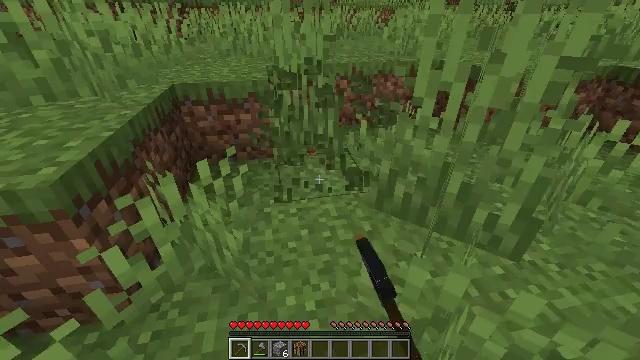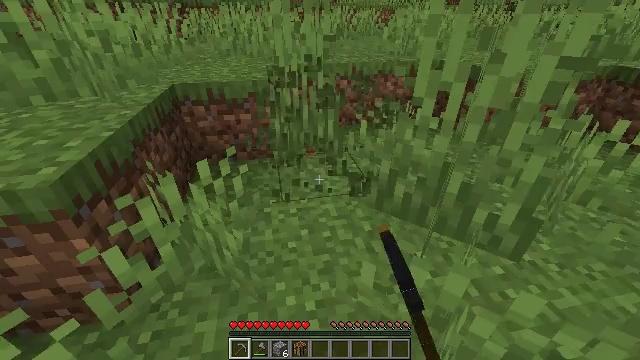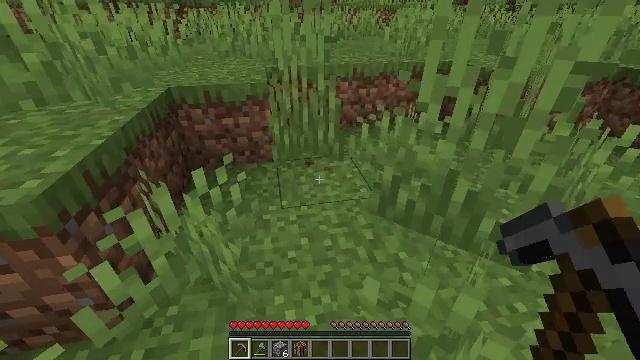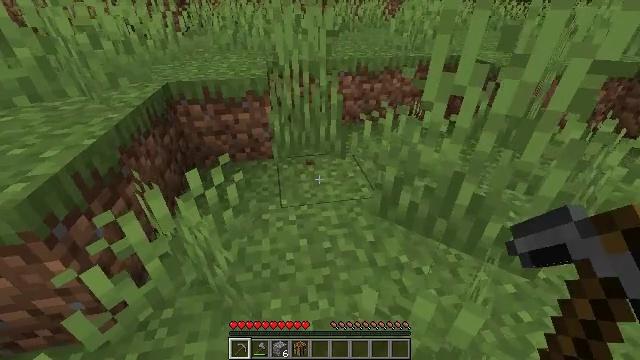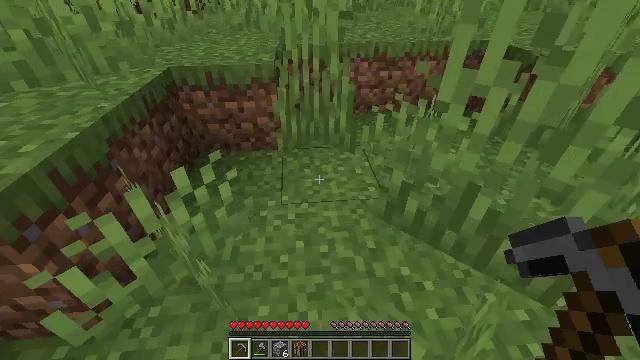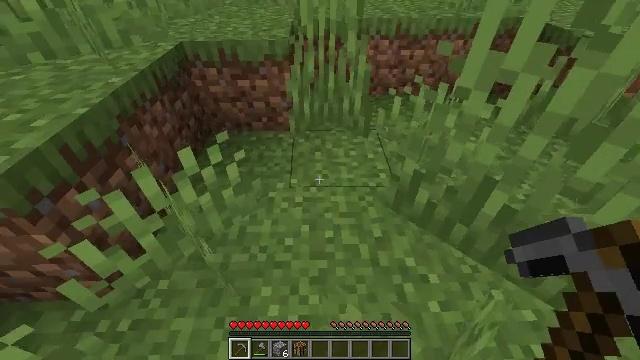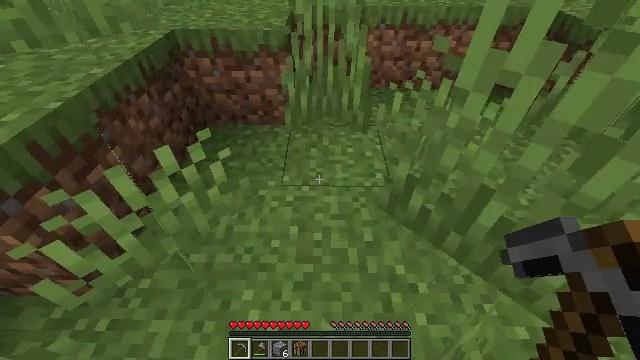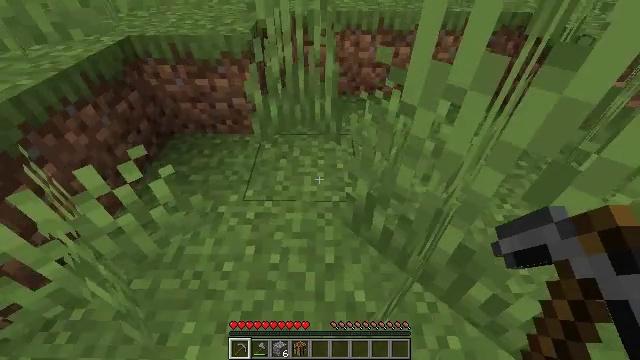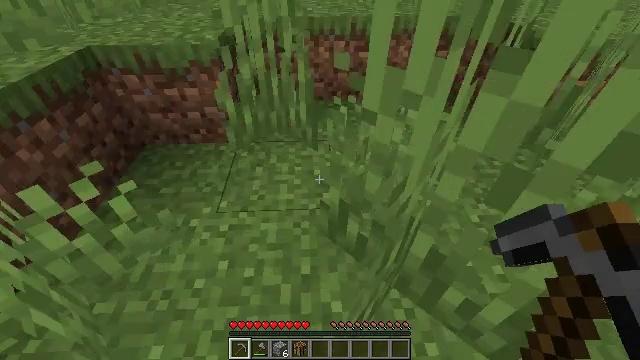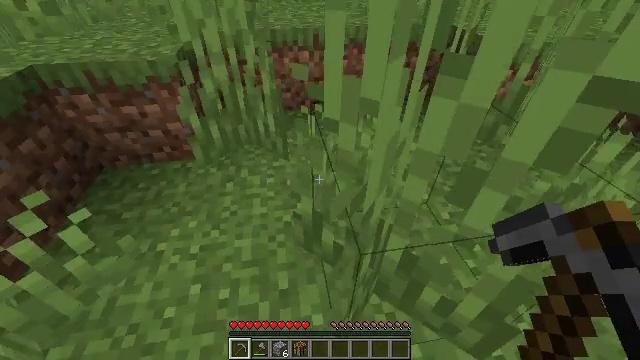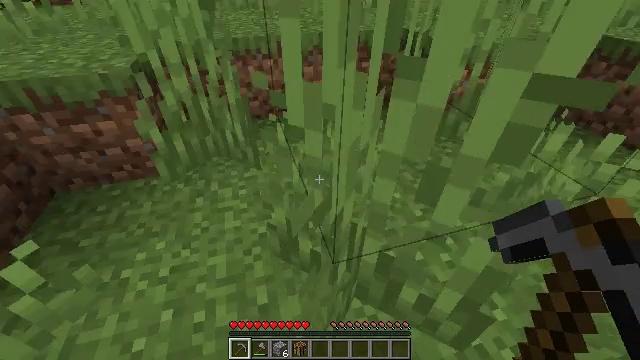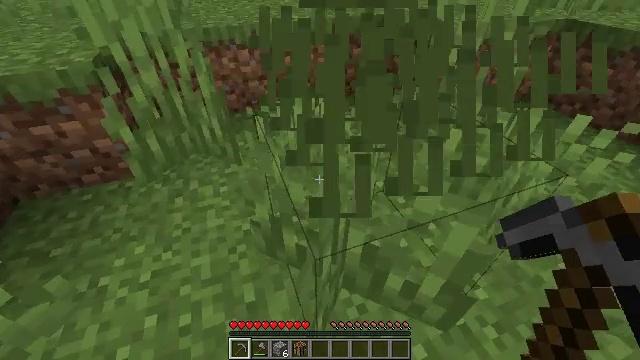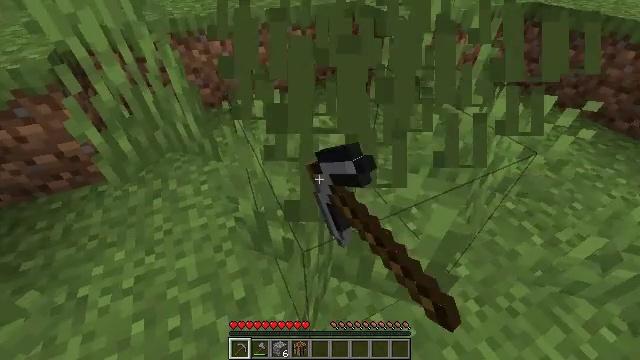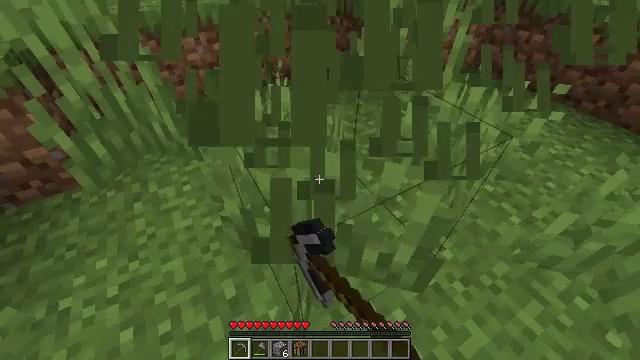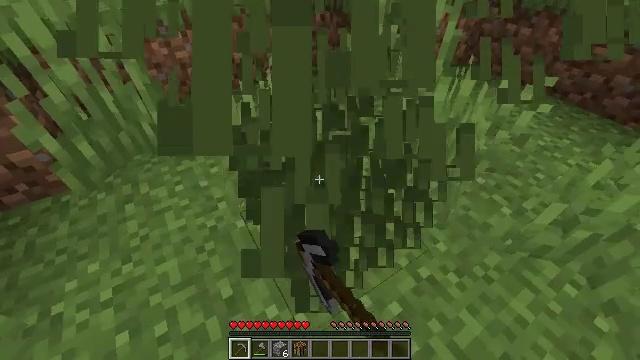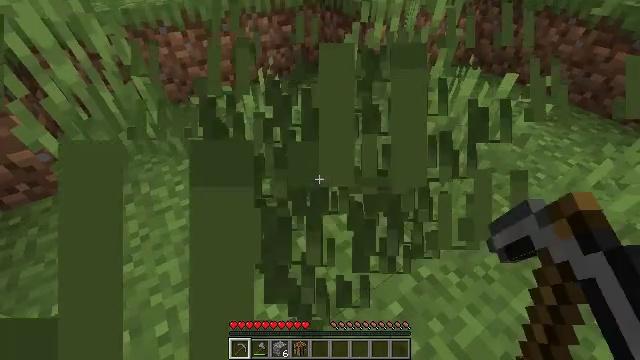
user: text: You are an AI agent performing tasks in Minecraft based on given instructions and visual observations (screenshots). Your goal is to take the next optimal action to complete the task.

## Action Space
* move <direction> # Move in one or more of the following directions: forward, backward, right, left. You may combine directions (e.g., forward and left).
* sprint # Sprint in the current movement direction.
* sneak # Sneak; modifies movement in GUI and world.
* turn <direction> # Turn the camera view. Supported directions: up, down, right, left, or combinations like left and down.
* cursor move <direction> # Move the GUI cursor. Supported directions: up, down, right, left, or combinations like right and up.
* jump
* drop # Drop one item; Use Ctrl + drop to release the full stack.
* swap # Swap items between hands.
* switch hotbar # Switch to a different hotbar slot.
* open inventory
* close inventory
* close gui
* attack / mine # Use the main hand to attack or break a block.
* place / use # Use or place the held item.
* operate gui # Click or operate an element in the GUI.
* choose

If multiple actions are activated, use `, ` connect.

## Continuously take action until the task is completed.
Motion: motion action
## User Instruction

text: Harvest tall grass for seeds.
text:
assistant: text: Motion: no_op
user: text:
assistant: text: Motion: move forward
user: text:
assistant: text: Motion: move forward and move right, turn left and down
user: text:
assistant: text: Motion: move forward and move right, turn left and down
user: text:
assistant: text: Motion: move forward and move right, turn left and down
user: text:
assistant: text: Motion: move forward and move right, turn left and down
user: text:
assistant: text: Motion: move right
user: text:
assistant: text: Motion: turn right
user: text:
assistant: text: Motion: turn right and up
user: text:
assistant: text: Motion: turn right and up
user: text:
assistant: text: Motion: turn right and down, attack / mine
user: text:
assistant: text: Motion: turn right and down, attack / mine
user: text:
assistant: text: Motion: turn right and down, attack / mine
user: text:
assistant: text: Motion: turn right, attack / mine
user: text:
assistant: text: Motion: attack / mine
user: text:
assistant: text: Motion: no_op
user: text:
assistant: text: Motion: no_op